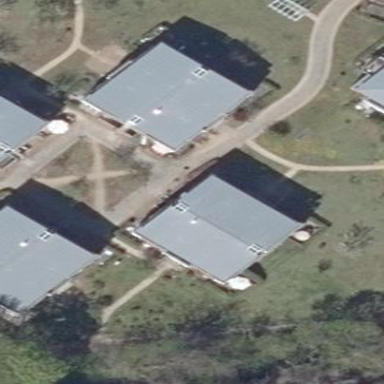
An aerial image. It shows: Living street.